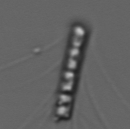
Label: Chaetoceros_subtilis